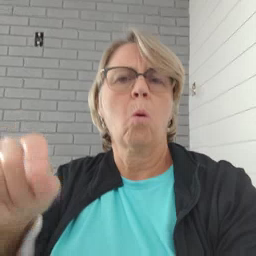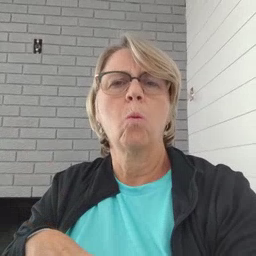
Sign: go